Field crop: tomato
Growth stage: 2
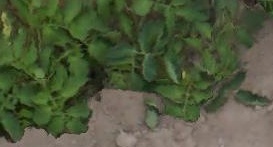
Species: tomato